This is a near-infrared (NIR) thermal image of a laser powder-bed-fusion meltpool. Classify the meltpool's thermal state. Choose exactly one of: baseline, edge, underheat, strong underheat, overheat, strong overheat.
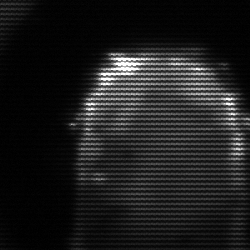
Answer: baseline